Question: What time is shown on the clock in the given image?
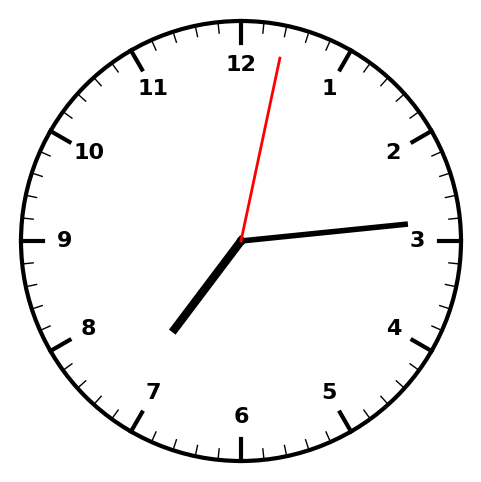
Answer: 07:14:02